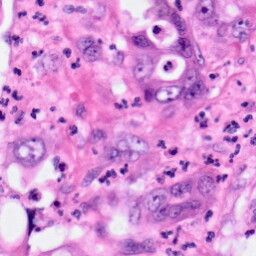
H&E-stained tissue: Pancreatic